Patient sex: F
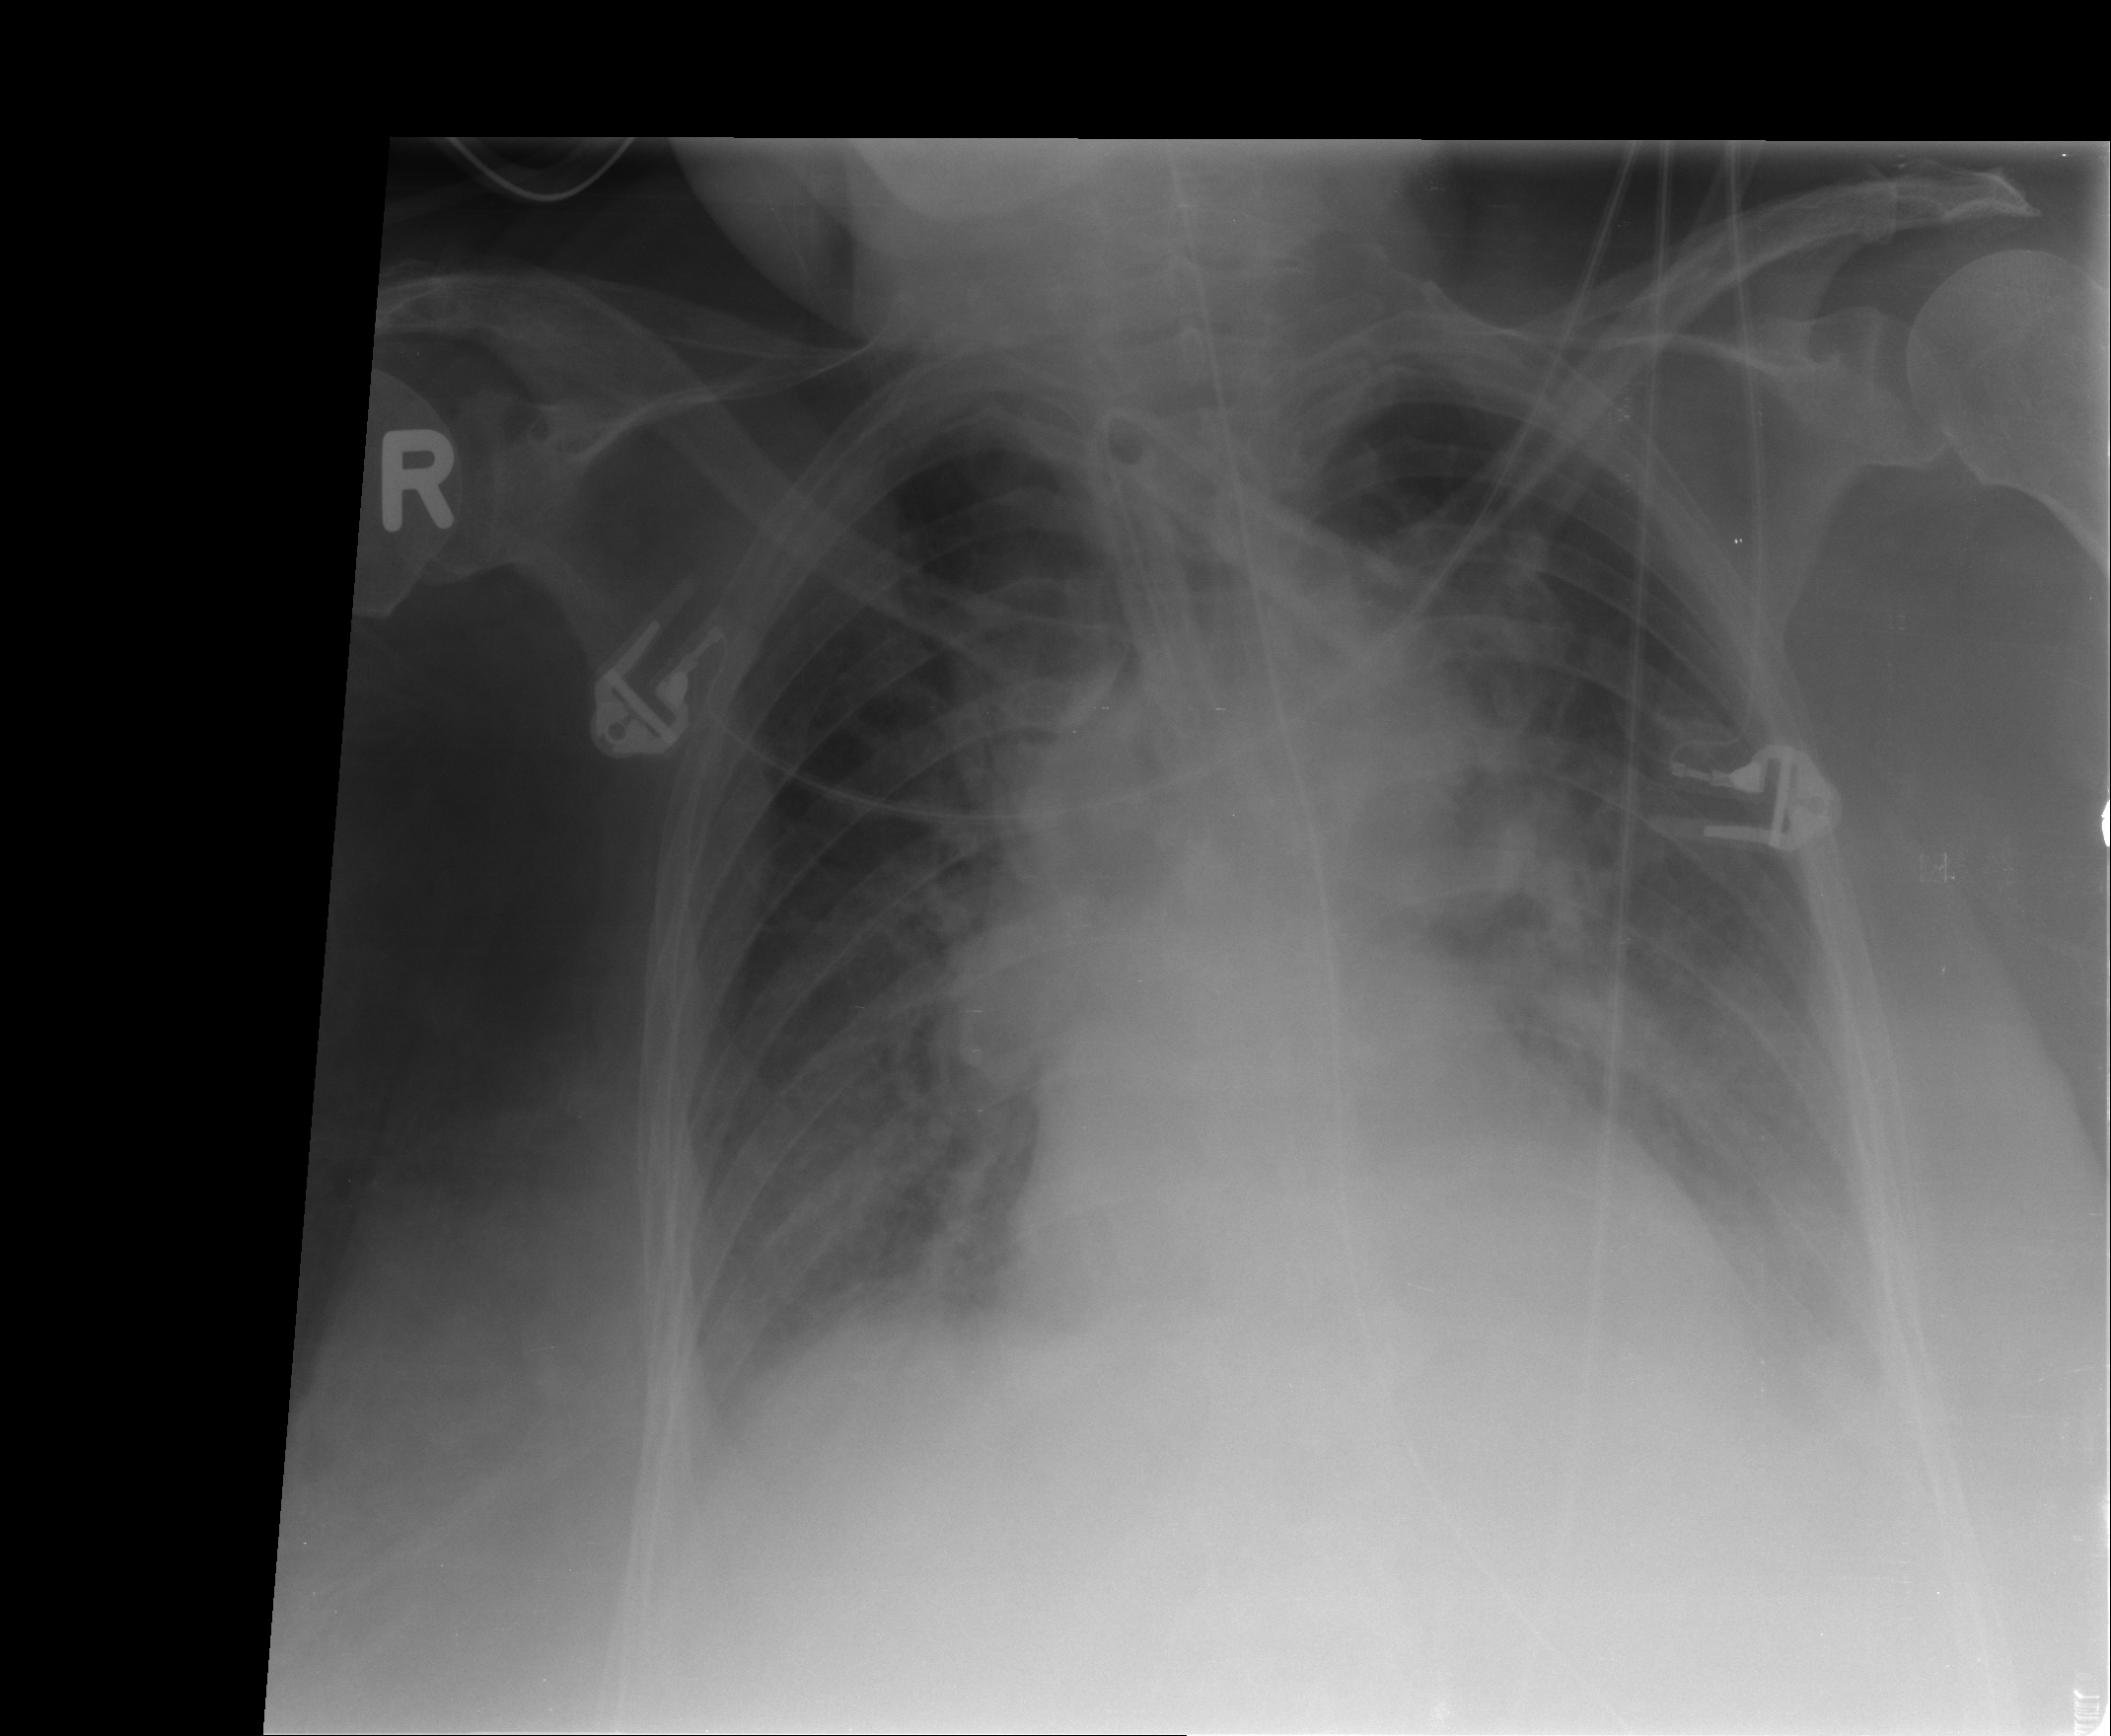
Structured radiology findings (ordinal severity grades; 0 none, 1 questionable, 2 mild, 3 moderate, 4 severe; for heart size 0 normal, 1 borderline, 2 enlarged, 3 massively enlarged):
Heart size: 0
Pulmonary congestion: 2
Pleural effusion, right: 1
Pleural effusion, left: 2
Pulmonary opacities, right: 0
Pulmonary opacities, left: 1
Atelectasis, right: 2
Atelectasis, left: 2